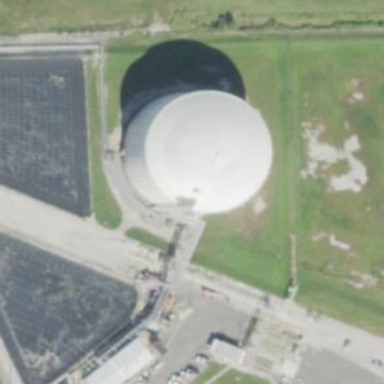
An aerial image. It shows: Storage tank which is man-made and housed in building.